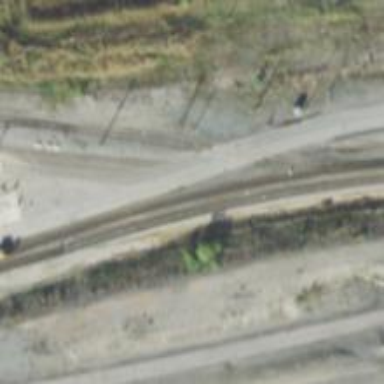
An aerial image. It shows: Railway yard.